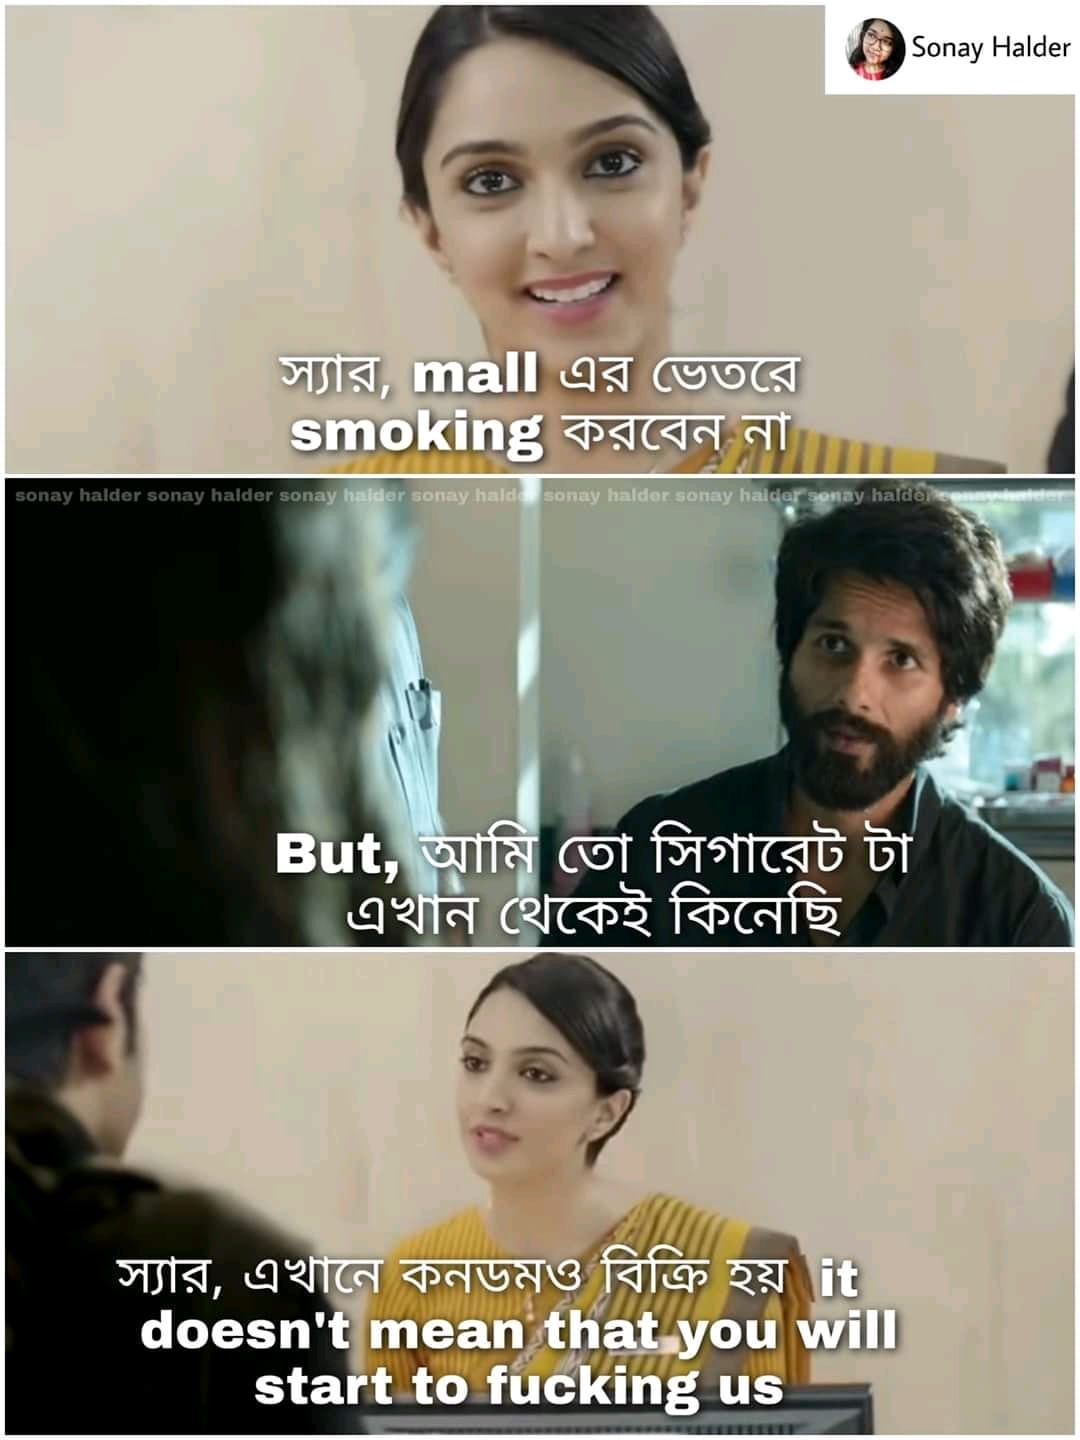
Caption: স্যার mall এর ভেতরে smoking করবেন না   But, আমি তো সিগারেট টা এখান থেকেই কিনেছি   স্যার, এখানে কনডমও বিক্রি হয়  it doesn't mean that you will start to fucking us
Label: hate